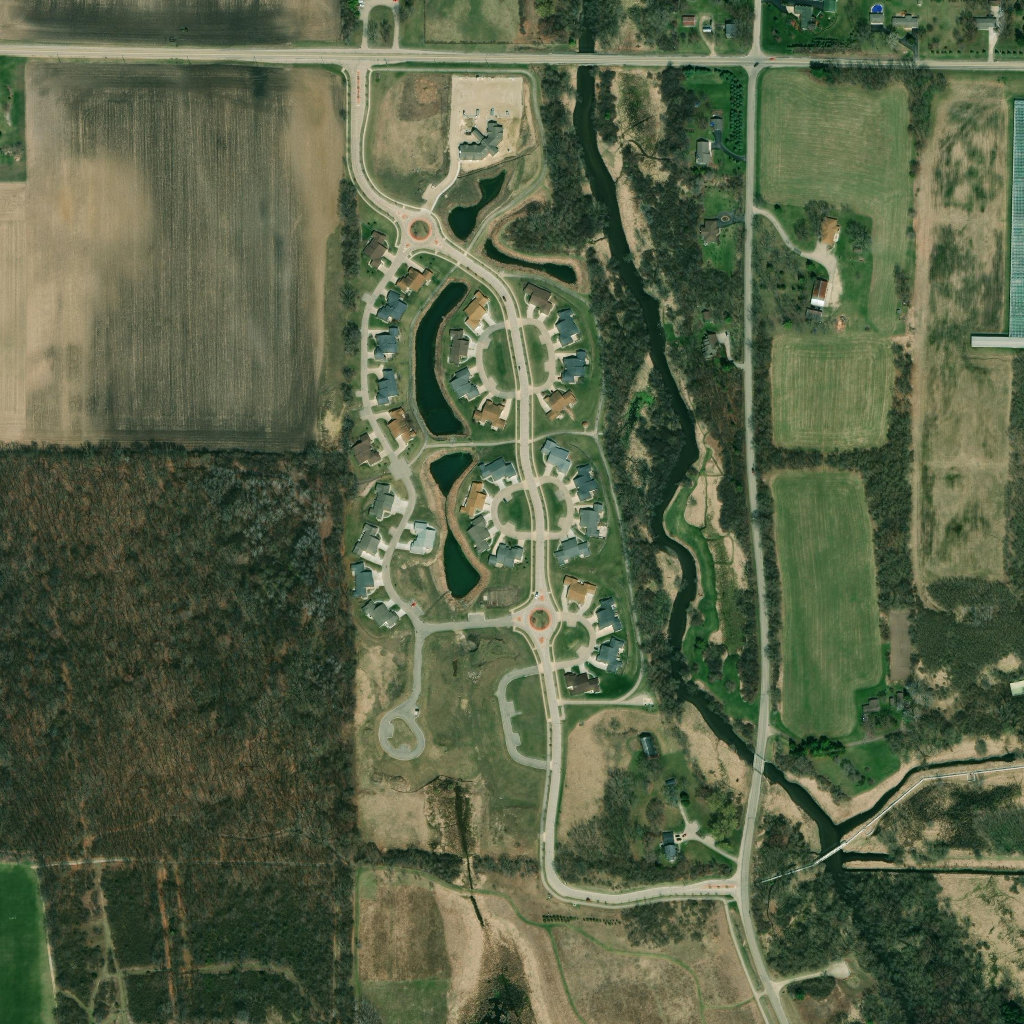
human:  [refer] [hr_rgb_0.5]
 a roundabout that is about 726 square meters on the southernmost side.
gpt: <box>[[51, 59, 54, 62, 0]]</box>